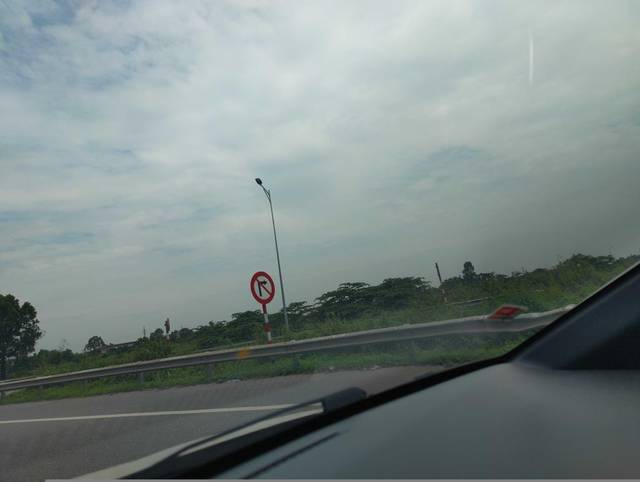
Region: Vietnam
Coordinates: 21.155, 106.056